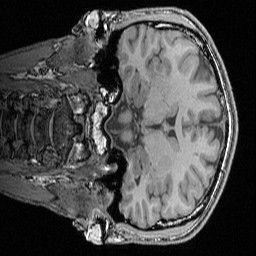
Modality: T1w
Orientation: coronal
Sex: male
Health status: ill
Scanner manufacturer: siemens
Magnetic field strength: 3 T
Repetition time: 1.57 s
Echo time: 0.00342 s